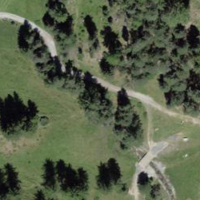
EUNIS habitat code: 52
Species observed at this site:
Rubus saxatilis
Gentiana verna
Colias palaeno